Aerial crown-view tile of a tropical tree (Barro Colorado Island, Panama), acquired 20250414:
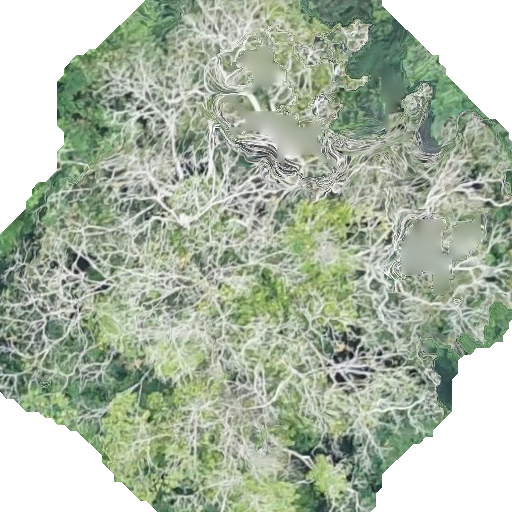
Species: Dipteryx oleifera
GBIF accepted scientific name: Dipteryx oleifera
Crown area: 336.409 m²